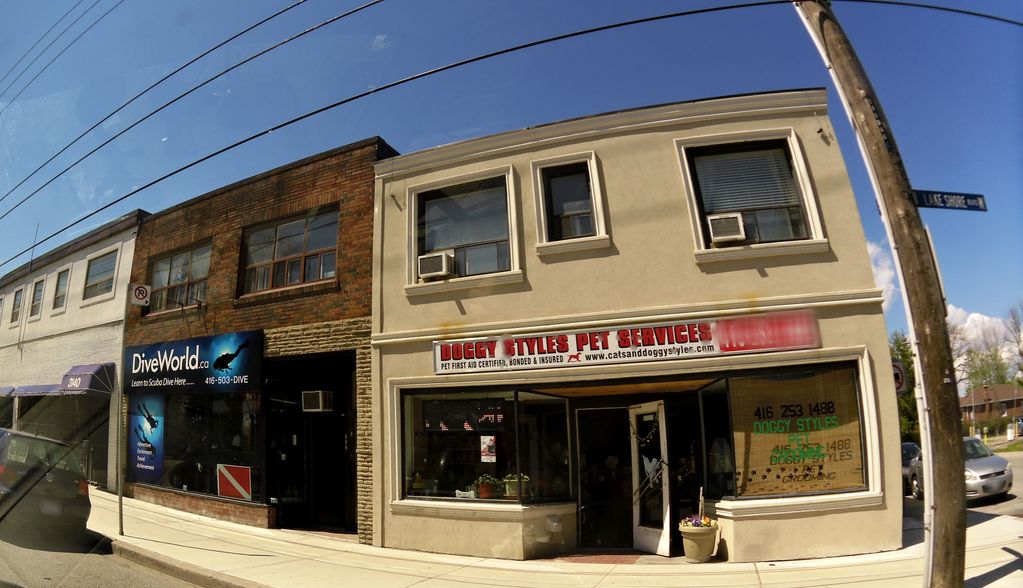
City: toronto